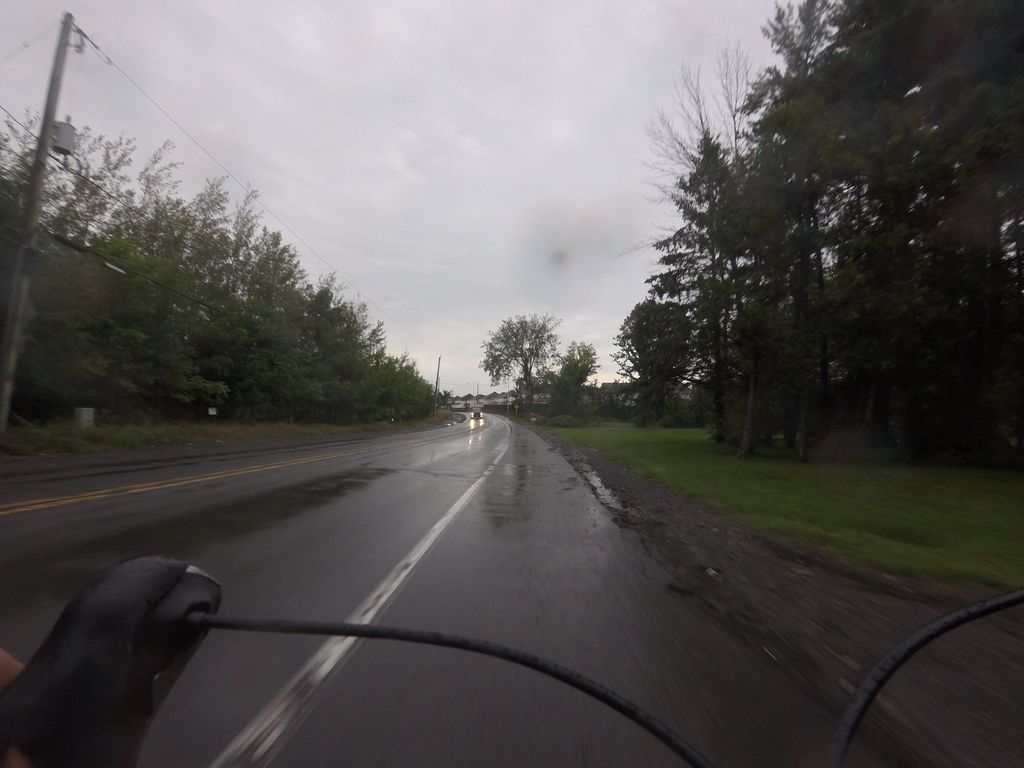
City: ottawa-gatineau